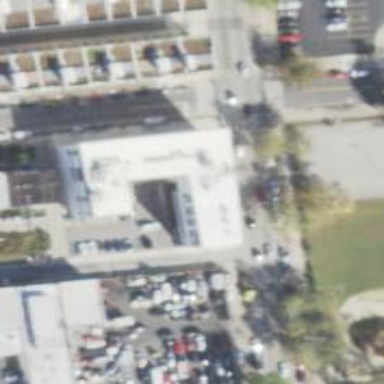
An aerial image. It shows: Clinic.